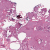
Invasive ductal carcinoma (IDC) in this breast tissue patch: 0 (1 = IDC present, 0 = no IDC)